Interaction volume radius: 10 \u00c5
Interaction volume height: 10 \u00c5
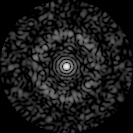
Disorder parameter: 0.8316